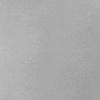
Atmospheric dust classification: dusty